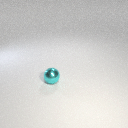
small cyan metal sphere